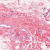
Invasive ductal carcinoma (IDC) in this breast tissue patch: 0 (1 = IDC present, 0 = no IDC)